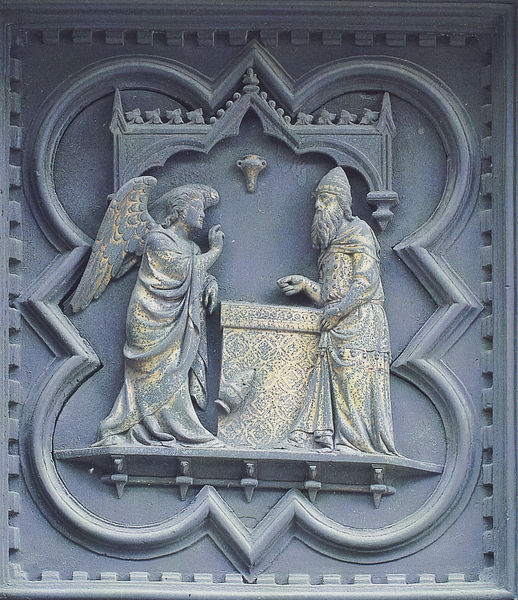
Titel: Südportal
Künstler: Andrea Pisano
Standort: Florenz, Baptisterium (EU - I - Toskana)
Schlagwörter: flügel, hand, mann, geste, marmor, schwarz, tisch, tür, ornament, alt, bart, mütze, wand, falten, rahmen, stein, kirche, gold, gotik, krone, engel, relief, italien, bischof, papst, kartusche, detail, metall, bronze, plastik, podest, eingang, gefäß, bläulich, altar, prister, gotisch, christlich, mittelalter, priester, weihrauch, florenz, baldachin, tiara, fresko, heilig, metal, josef, joseph, verkündigung, relieff, kasette, kassette, zuhören, botschaft, bauplastik, baptisterium, hochrelief, ghiberti, abraham, verkündung, gol, wanf, paradiestür, weihruach